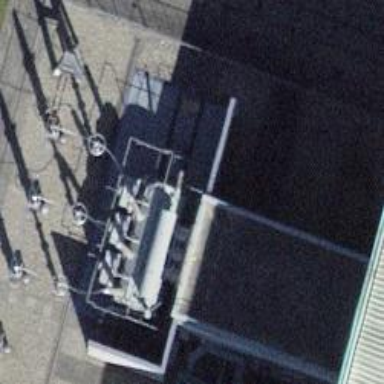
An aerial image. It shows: Outdoor transformer.